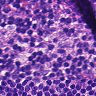
Metastatic tissue present: no